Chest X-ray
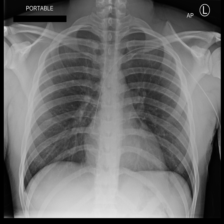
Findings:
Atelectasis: negative
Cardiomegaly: negative
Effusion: negative
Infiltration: negative
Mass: negative
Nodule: negative
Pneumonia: negative
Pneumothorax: negative
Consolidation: negative
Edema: negative
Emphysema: negative
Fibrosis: negative
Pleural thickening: negative
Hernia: negative